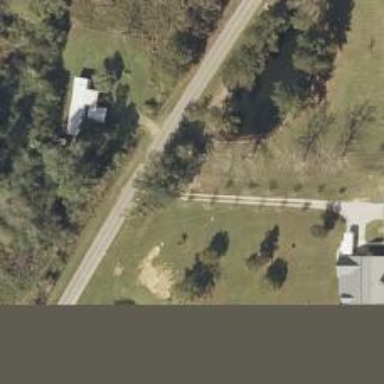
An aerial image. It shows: Driveway.